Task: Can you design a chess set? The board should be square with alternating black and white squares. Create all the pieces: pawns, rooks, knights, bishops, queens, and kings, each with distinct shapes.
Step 1215:
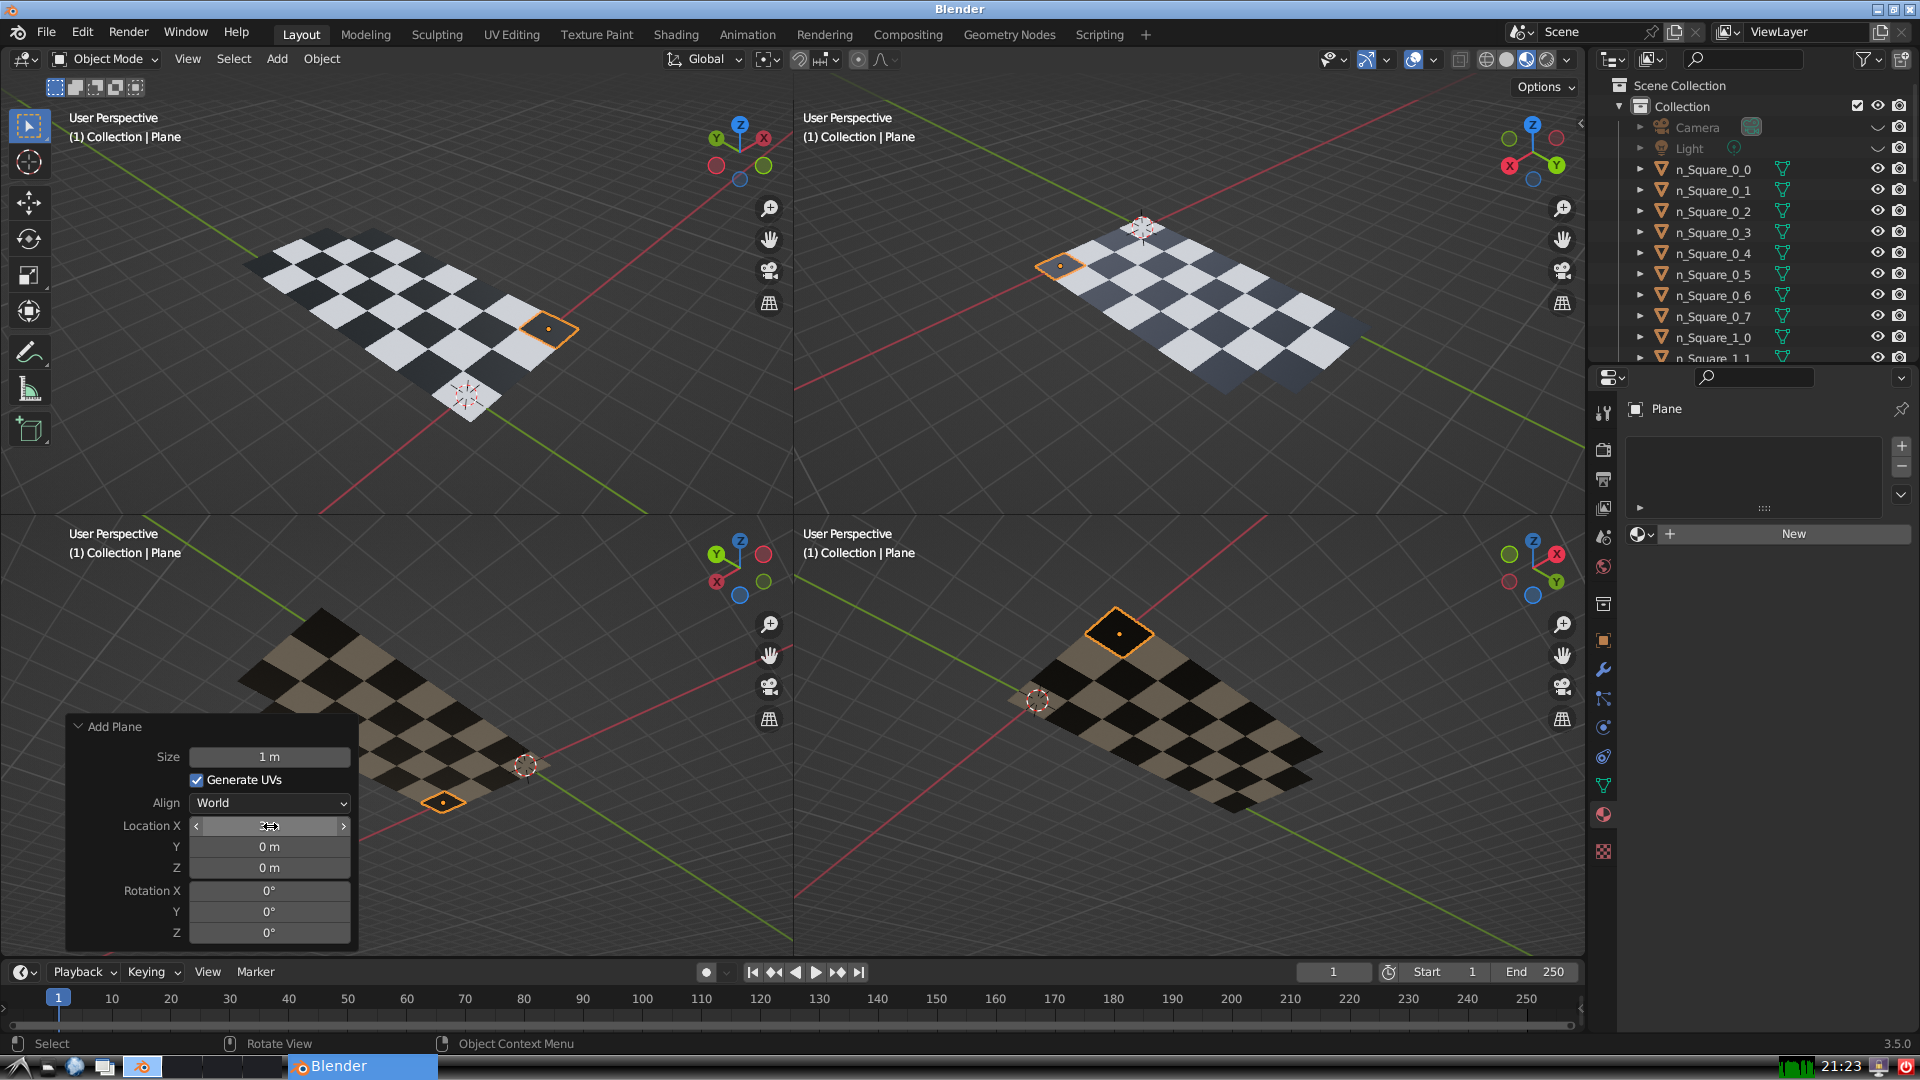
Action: {"mouse_move": [270, 846]}